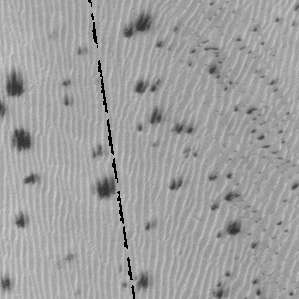
Label: frost